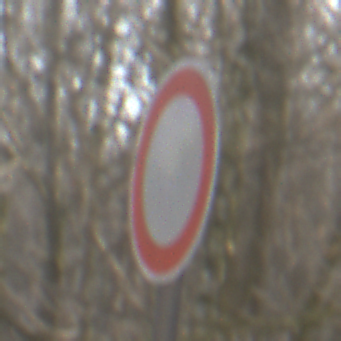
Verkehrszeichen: VerbotFahrzeugeAllerArt
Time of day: MorningAfternoon
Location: Outdoor (Nature)
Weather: Clear
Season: Winter
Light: Natural